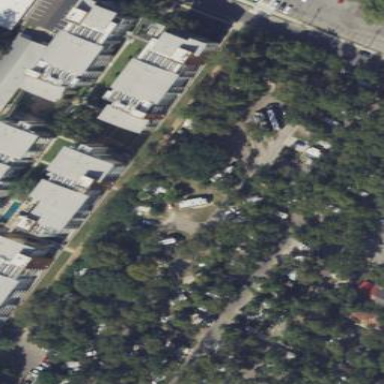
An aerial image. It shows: Caravan site for tourism.